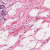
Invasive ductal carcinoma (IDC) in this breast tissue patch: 0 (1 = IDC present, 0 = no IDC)